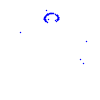
Particle: proton